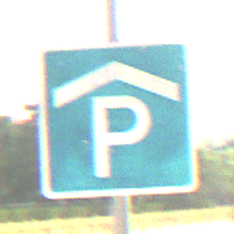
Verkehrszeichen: Parkhaus
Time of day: MorningAfternoon
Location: Outdoor (Suburban)
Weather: Clear
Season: NotSpecified
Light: Natural